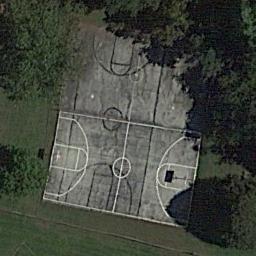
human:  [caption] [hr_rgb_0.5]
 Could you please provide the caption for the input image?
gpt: There are two basketball courts perpendicular to each other .

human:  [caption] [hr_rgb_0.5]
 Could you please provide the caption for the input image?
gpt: The basketball courts on the lawn are covered by the trees .

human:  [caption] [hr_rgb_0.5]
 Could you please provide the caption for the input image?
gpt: There are two basketball courts surrounded by many trees and grass .

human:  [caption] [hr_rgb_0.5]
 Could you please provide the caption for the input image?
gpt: A basketball court next to the open area and some trees beside .

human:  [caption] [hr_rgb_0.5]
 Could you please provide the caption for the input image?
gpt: Many trees are near the basketball court .